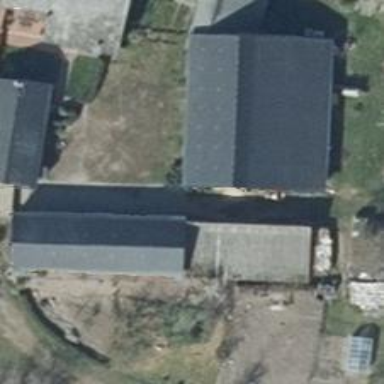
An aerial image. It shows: Building with gabled roof oriented along and colored grey.